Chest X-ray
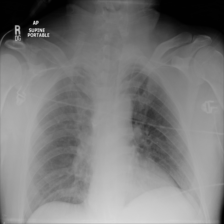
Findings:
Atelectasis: negative
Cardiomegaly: negative
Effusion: negative
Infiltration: negative
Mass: negative
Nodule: negative
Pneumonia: negative
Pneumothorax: negative
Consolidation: negative
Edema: negative
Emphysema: negative
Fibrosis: negative
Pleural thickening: negative
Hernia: negative